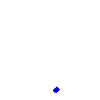
Particle: kaon